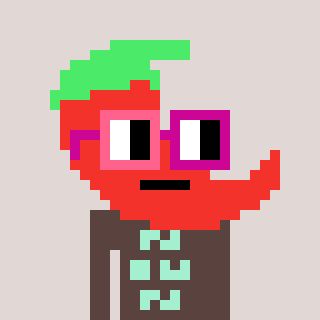
a pixel art character with square pink and red glasses, a chilli-shaped head and a darkbrown-colored body on a warm background